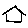
Label: house